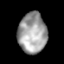
Tissue: lung
Cell type: Epithelial cells
Senescence score: 0.2149
Nuclear area (px): 1129
Mean DAPI intensity: 159.943